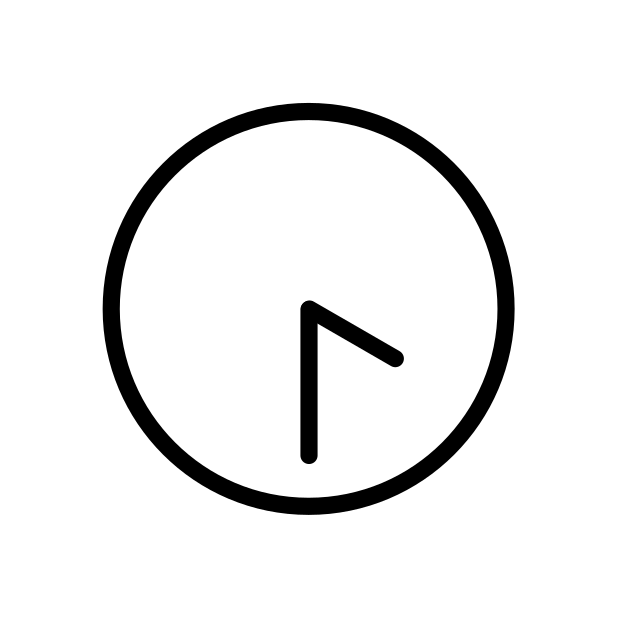
four-thirty